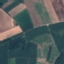
Land use / land cover: AnnualCrop